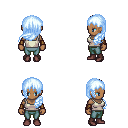
a pixel art fantasy rpg character, female body template, human, dark skin, white pirate shirt, teal pants, white cyan left-swept hairstyle, cloth bracers, maroon shoes, four views (front, back, left, right), 2x2 character sprite sheet, small pixel art, hard edges, no anti-aliasing